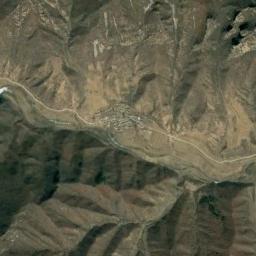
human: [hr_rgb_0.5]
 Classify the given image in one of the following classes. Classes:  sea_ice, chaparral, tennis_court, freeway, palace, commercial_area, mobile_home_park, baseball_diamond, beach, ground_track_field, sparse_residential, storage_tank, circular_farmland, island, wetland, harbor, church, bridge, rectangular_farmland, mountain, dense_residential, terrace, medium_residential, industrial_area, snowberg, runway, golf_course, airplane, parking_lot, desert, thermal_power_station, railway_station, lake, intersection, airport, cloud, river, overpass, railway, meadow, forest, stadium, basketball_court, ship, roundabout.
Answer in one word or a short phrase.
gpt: mountain